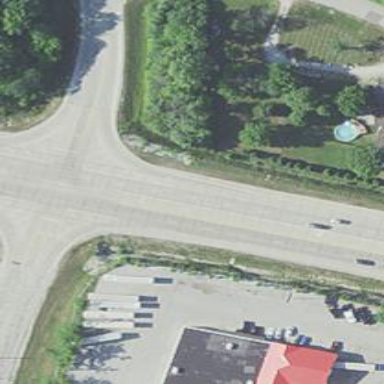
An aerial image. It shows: Primary highway.